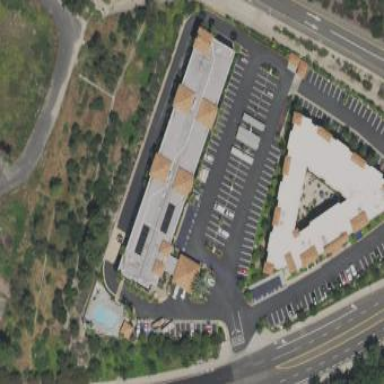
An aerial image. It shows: Hotel.